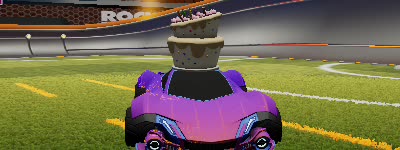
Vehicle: werewolf